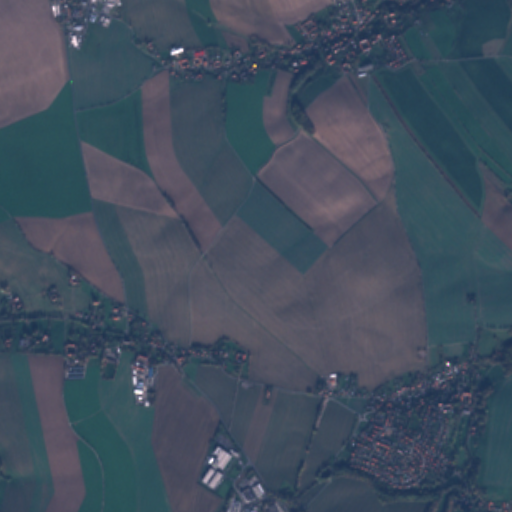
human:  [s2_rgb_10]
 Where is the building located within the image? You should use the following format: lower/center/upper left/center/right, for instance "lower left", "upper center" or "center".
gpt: There is no building in the image.